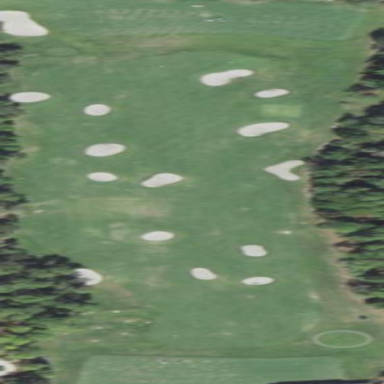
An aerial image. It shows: Grassy area designated as driving range for golf.